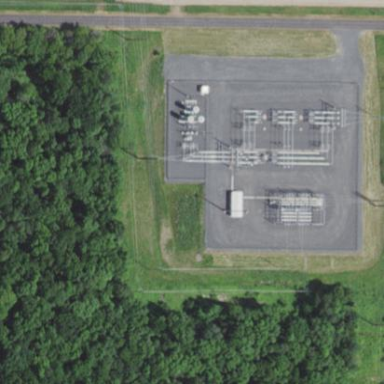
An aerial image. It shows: Outdoor power substation at the transmission level.